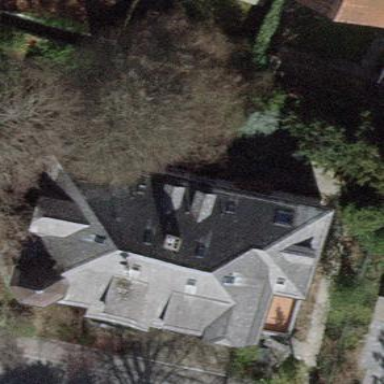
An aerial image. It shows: Semidetached house with tiled roof.